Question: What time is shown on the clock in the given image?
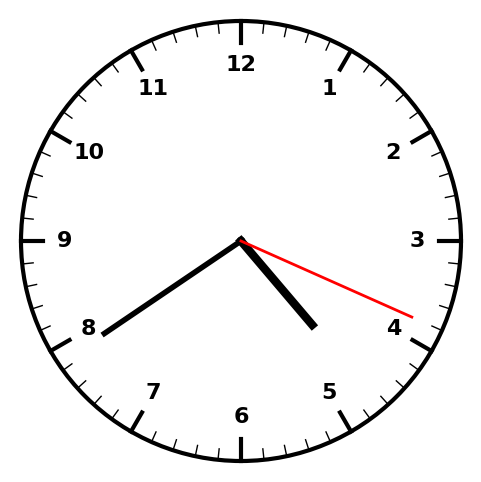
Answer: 04:39:19